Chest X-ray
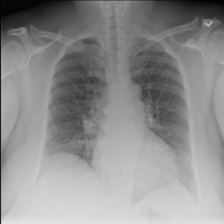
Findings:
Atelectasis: negative
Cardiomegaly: positive
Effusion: negative
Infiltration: negative
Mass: negative
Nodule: negative
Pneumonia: negative
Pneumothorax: negative
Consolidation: negative
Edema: negative
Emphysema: negative
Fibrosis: negative
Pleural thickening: negative
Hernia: negative